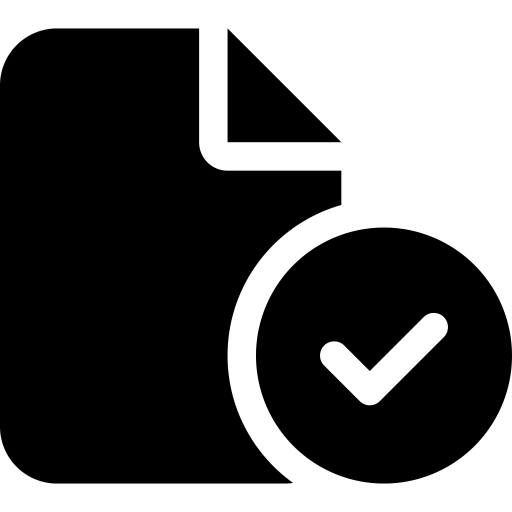
Tags: icon, FontAwesome, fa-icon, solid, file, circle, check